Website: walmart
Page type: payment
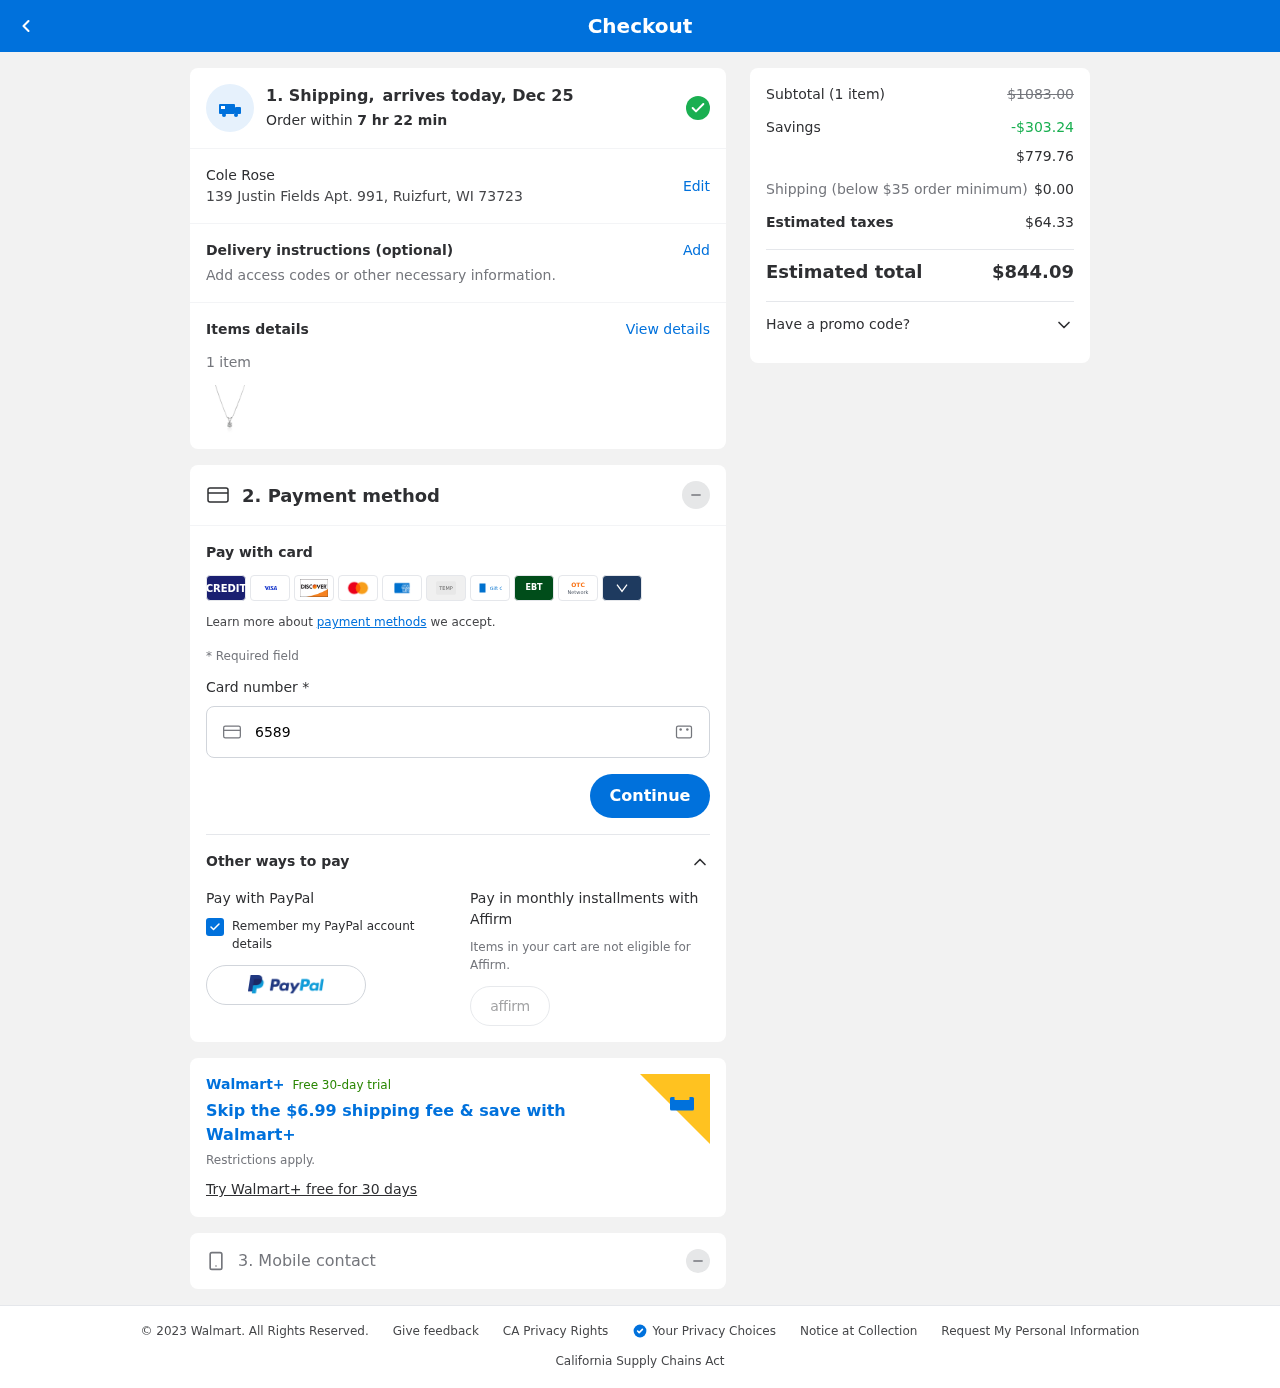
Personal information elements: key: PII_FULLNAME
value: Cole Rose
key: PII_STREET
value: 139 Justin Fields Apt. 991
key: PII_CITY_STATE_ZIP
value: Ruizfurt, WI 73723
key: PII_CARD_NUMBER
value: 6589 6630 1825 1281
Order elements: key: ORDER_DELIVERY_DATE
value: Dec 25
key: ORDER_NUM_ITEMS
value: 1
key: ORDER_SUBTOTAL_BEFORE_SAVINGS
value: $1083.00
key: ORDER_SAVINGS
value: -$303.24
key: ORDER_SUBTOTAL
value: $779.76
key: ORDER_SHIPPING_COST
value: $0.00
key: ORDER_TAX
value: $64.33
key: ORDER_TOTAL
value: $844.09